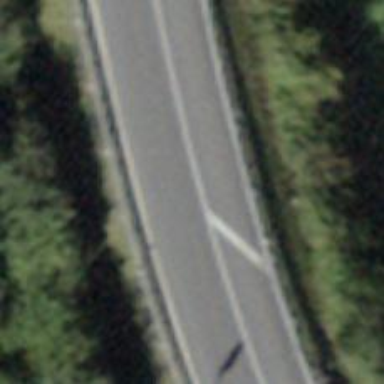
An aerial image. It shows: Motorway link.